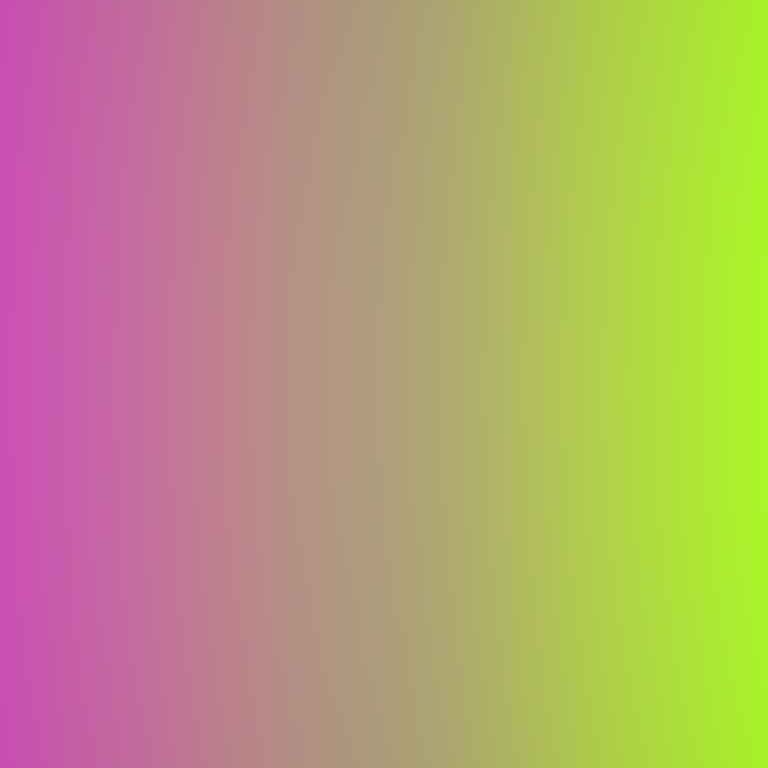
Abstract light effect, smooth gradient from vibrant magenta to bright lime green, energetic atmosphere, soft glow, no room, no furniture, no objects.